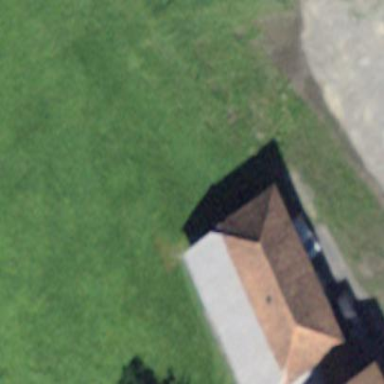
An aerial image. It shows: Barn.